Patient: sex M, age 38
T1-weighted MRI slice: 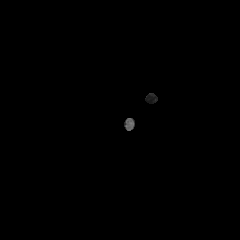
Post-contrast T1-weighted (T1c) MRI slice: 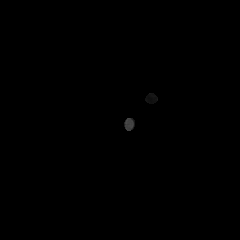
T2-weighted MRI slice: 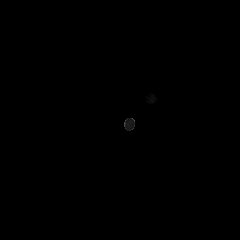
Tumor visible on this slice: no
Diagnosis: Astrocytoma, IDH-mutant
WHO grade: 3